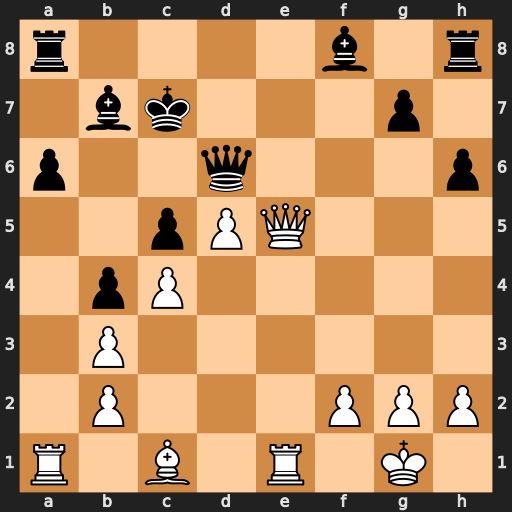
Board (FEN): r4b1r/1bk3p1/p2q3p/2pPQ3/1pP5/1P6/1P3PPP/R1B1R1K1
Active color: w
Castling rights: -
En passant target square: -
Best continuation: Qh5 g6 Qh4 g5 Bxg5 hxg5 Qxh8